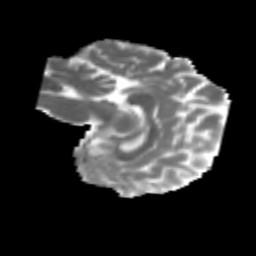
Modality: MD
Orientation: sagittal
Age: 21
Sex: female
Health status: healthy